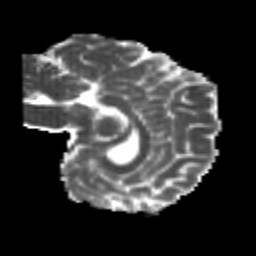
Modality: MD
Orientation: sagittal
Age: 21
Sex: female
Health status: healthy
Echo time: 0.074 s